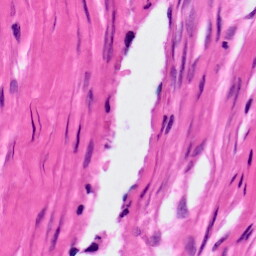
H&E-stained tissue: Ovarian